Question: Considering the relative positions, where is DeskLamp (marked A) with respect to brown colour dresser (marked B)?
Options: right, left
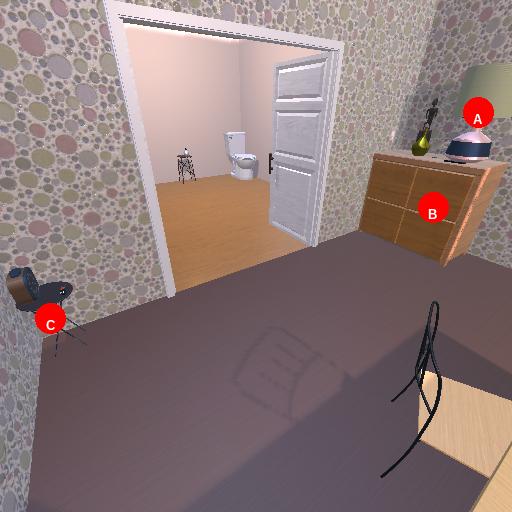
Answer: right